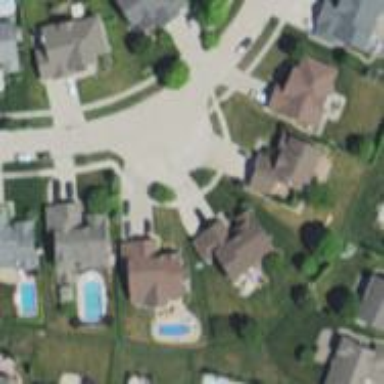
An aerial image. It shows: Residential road with separate sidewalk.